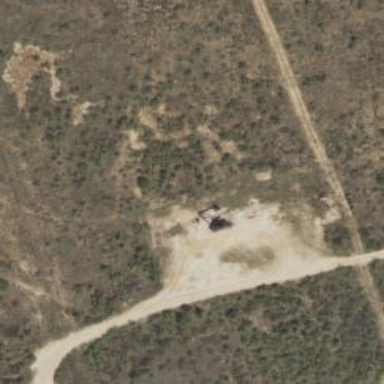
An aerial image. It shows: Petroleum well.